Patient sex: M
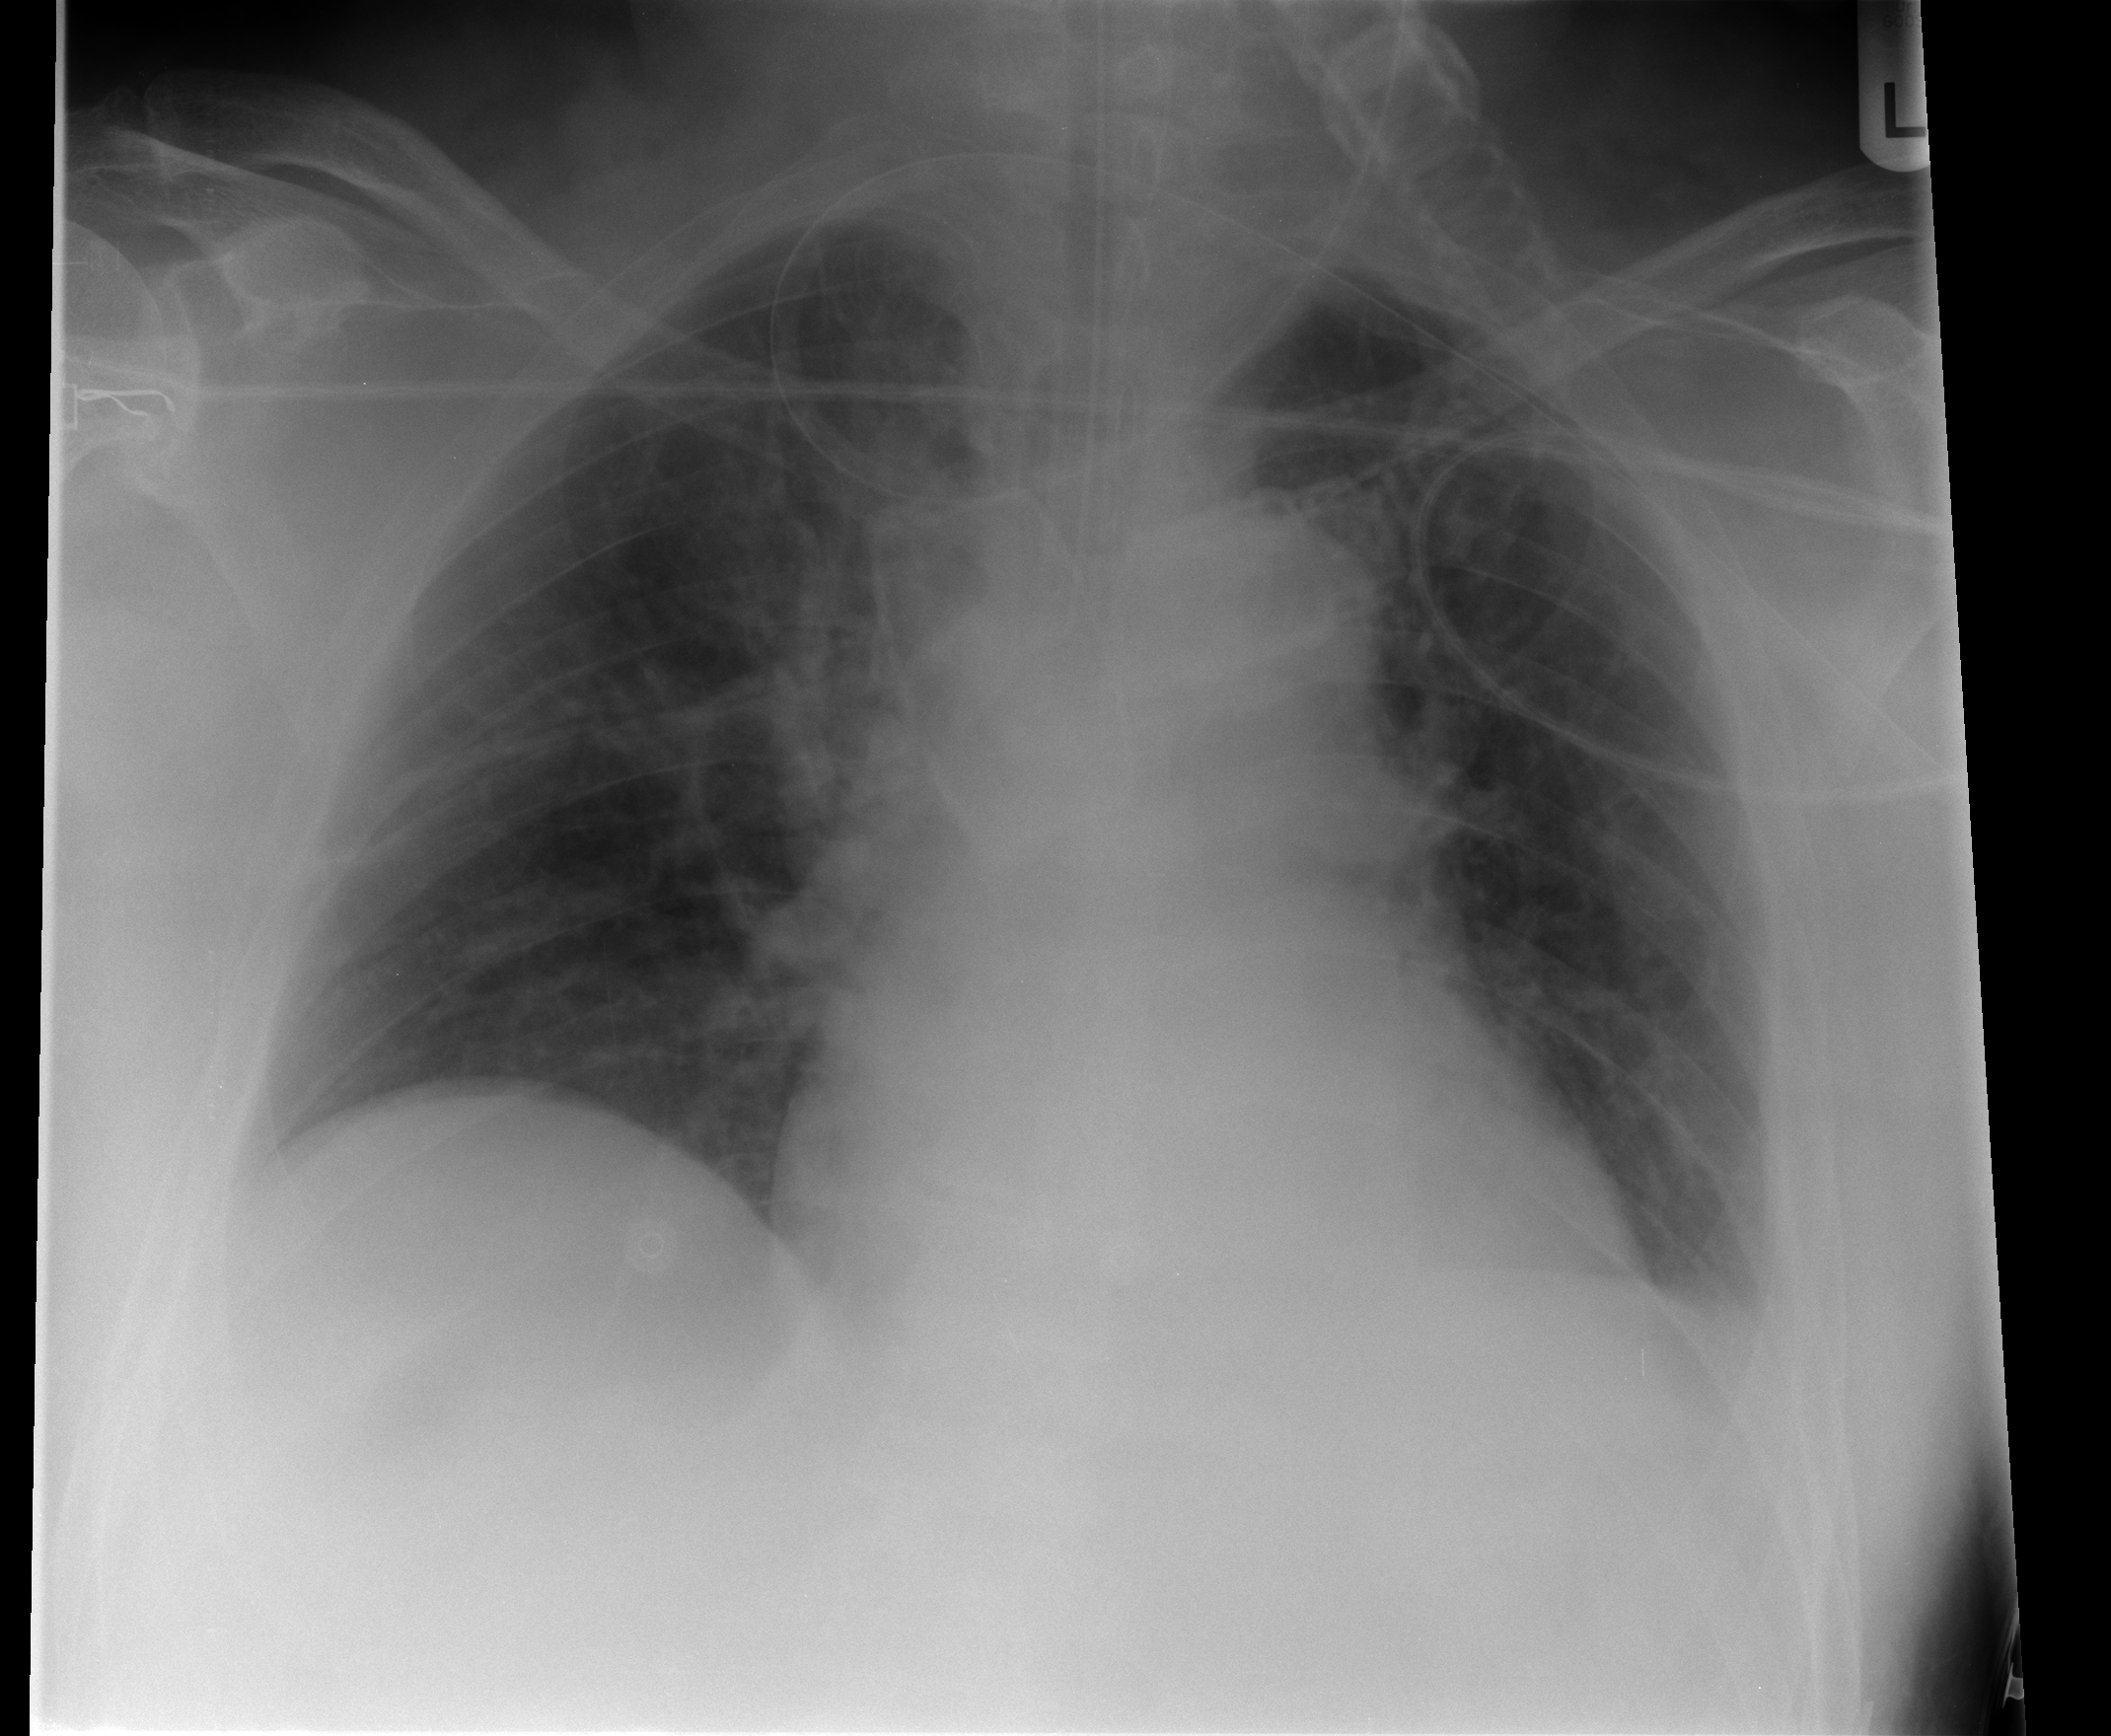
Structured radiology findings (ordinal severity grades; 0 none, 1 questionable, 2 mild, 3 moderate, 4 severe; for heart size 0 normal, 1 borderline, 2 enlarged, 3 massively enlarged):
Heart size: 0
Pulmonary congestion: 2
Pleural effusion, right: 0
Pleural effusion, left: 2
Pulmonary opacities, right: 0
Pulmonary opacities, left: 0
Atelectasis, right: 0
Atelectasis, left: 0